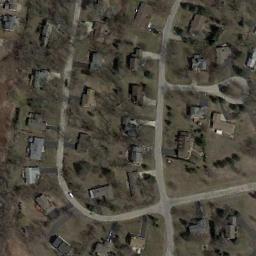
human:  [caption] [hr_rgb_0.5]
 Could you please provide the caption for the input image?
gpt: The medium residential is on the bare land next to the road .

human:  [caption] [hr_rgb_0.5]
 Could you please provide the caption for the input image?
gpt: The medium residential area has lots of houses and some roads go through the medium residential area .

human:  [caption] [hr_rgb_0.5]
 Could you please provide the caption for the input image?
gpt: There are many buildings of different shapes and sizes in medium residential area .

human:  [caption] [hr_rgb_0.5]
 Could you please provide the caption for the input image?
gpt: Medium-sized houses are built on green land .

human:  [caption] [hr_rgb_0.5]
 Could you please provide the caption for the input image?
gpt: There are many brown buildings on brown lawns on the medium residential area .